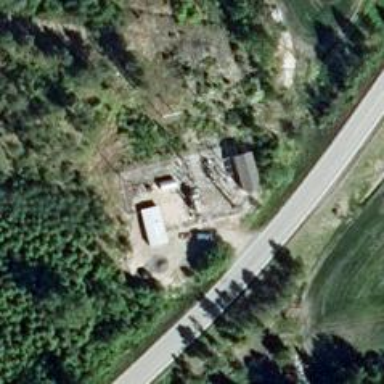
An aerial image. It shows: Power substation.